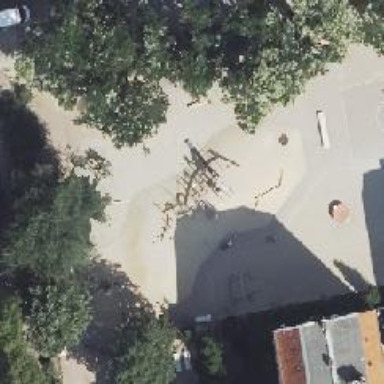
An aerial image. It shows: Playground with mound feature.